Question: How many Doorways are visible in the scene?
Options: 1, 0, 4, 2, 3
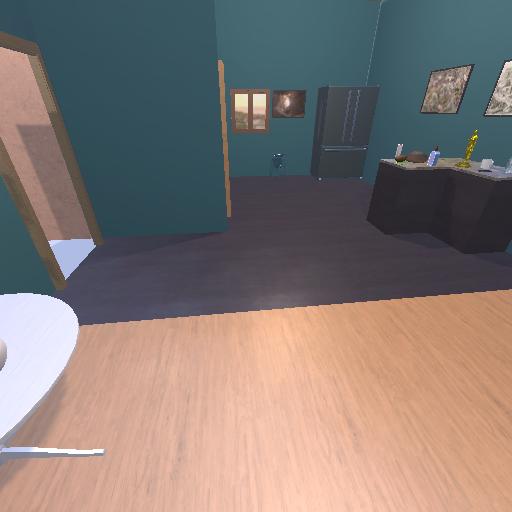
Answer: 1